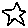
Label: star